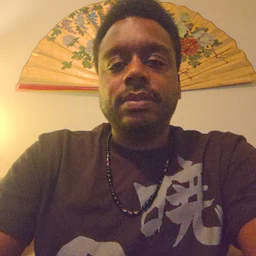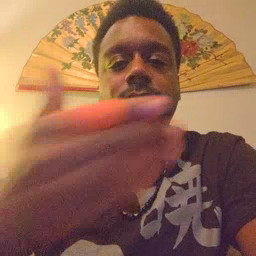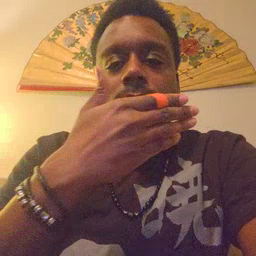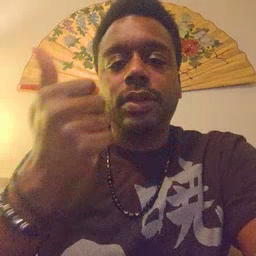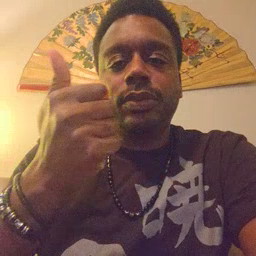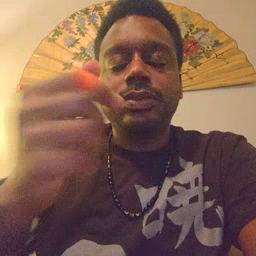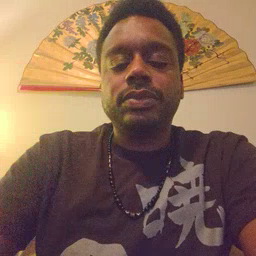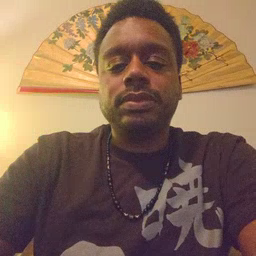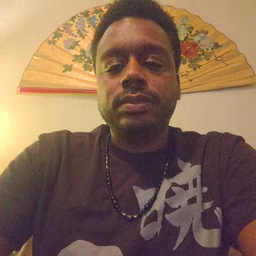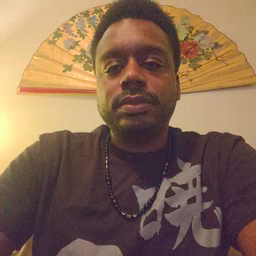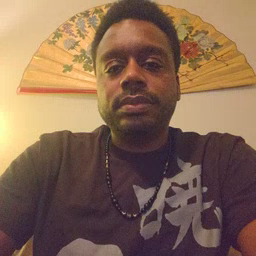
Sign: better